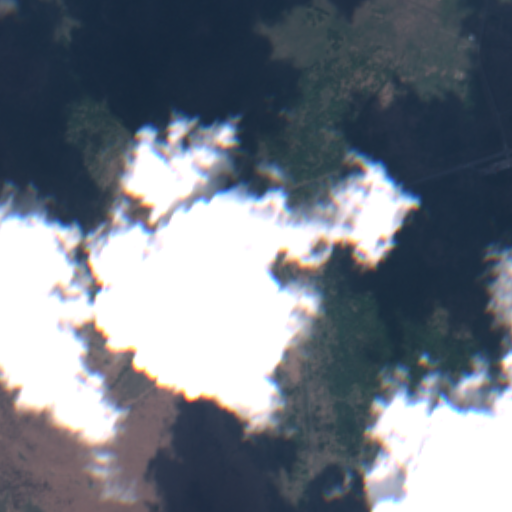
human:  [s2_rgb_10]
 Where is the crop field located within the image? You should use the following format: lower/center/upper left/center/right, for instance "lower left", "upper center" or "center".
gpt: The crop field is located in the upper right of the image.
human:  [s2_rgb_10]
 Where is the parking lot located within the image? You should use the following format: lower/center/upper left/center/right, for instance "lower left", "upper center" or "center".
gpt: The parking lot is located in the upper right of the image.
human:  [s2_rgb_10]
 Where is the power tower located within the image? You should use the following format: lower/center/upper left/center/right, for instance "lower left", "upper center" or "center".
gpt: The power tower is located in the center of the image.
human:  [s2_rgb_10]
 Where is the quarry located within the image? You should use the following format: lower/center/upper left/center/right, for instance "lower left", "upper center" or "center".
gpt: There is no quarry in the image.